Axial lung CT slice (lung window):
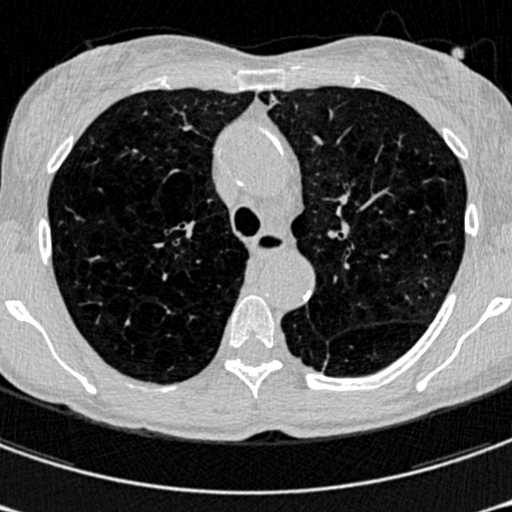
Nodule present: no